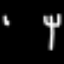
Label: fork